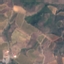
Label: PermanentCrop